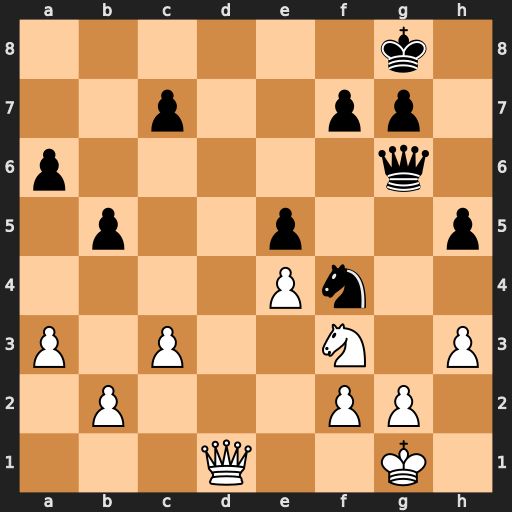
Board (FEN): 6k1/2p2pp1/p5q1/1p2p2p/4Pn2/P1P2N1P/1P3PP1/3Q2K1
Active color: w
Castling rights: -
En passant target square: -
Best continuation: Qd8+ Kh7 Ng5+ Qxg5 Qxg5